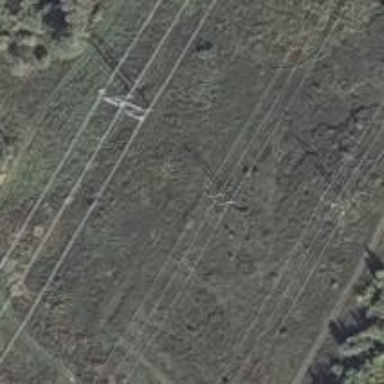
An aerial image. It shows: Power tower.